Question: I currently have this setting: 'tooltip: { isHtml: true, trigger: 'both' }'. When I just mouse over a point, I have some other code that repositions the tooltip that appears. The problem is however that when I click on the tooltip and then mouse over another point, a secondary tooltip appears that overlaps the first. What I want is for the user to have to click off the first tooltip before being able to see any others.
Also, is it possible for the user to not have to click on the point for the selection to be removed? So the user could click somewhere on the screen or on another point and the tooltips would then either disappear or correctly display the new tooltip.
'''
//Start of shifting code
google.visualization.events.addOneTimeListener(chart, 'ready', function () {
var container = document.querySelector('#chart_div > div:last-child');
function setPosition(e) {
if (e && e.target) {
var tooltip = $(e.target);
setTimeout(function () {
tooltip.css('left', 635 + 'px');
tooltip.css('top', 100 + 'px');
}, 1);
}
else {
var tooltip = container.querySelector('.google-visualization-tooltip');
tooltip.style.left = 635 + 'px';
tooltip.style.top = 100 + 'px';
}
}
if (typeof MutationObserver === 'function') {
var observer = new MutationObserver(function (m) {
for (var i = 0; i < m.length; i++) {
if (m[i].addedNodes.length) {
setPosition();
break; // once we find the added node, we shouldn't need to look any further
}
}
});
observer.observe(container, {
childList: true
});
}
else if (document.addEventListener) {
container.addEventListener('DOMNodeInserted', setPosition);
}
else {
container.attachEvent('onDOMNodeInserted', setPosition);
}
});
//End of shifting code
'''

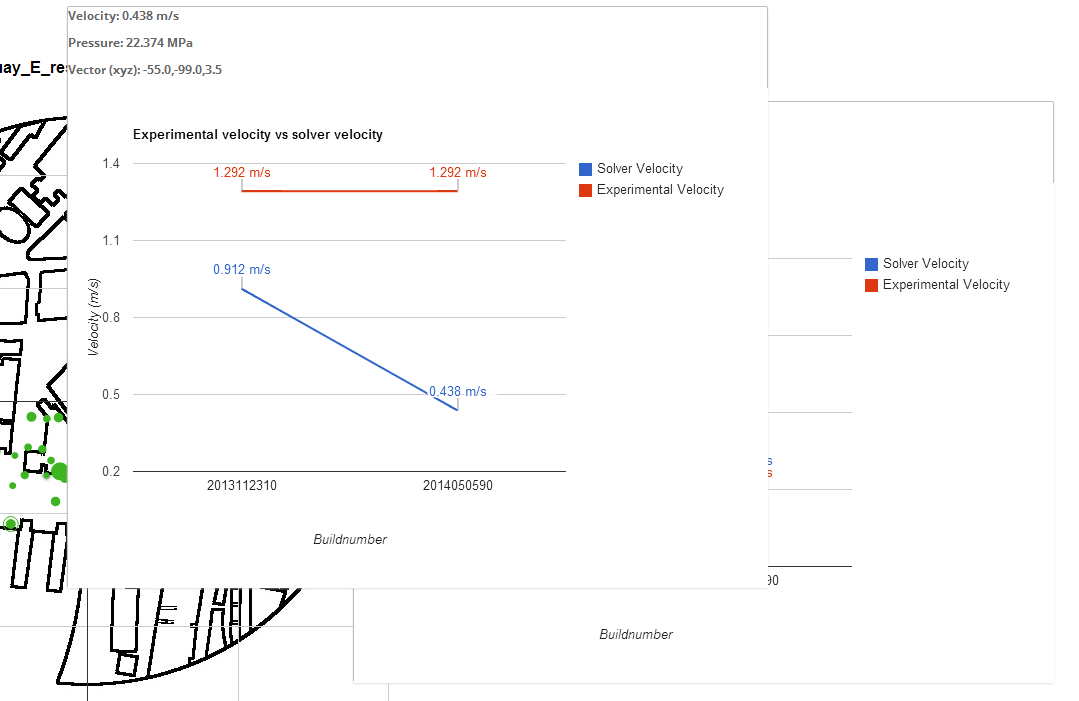
Answer: There is no way in the API to suppress spawning tooltips on mouseover when a tooltip spawned by a selection is present. You can turn off tooltips entirely, however, and implement your own custom tooltips with the requisite logic to control when you spawn one (which, since you would have complete control of the tooltip's construction, would also allow you to remove the MutationObserver that watches for new tooltips to adjust positioning). You can use the "select" and "onmouseover"/"onmouseout" events to spawn and remove tooltips.
If you implement custom tooltips, you can use any logic you want to remove them. If you choose not to implement custom tooltips, you can remove tooltips spawned on select by clearing the chart's selection via the 'setSelection' method:
'''
chart.setSelection(); // set the selection to null, which clears all selected points and tooltips
'''
You can call that from whatever event handler you like (as long as the 'chart' object is within scope of the event handler).